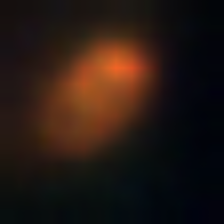
Taxon: NanoPlankton
Group: Other